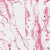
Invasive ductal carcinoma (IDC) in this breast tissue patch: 0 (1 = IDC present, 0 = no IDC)